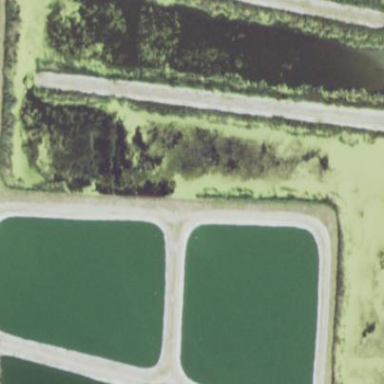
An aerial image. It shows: Image of wastewater.